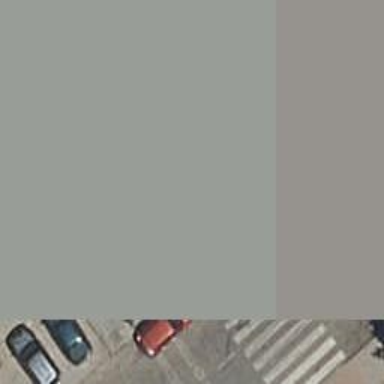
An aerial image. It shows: Set of steps on the road.